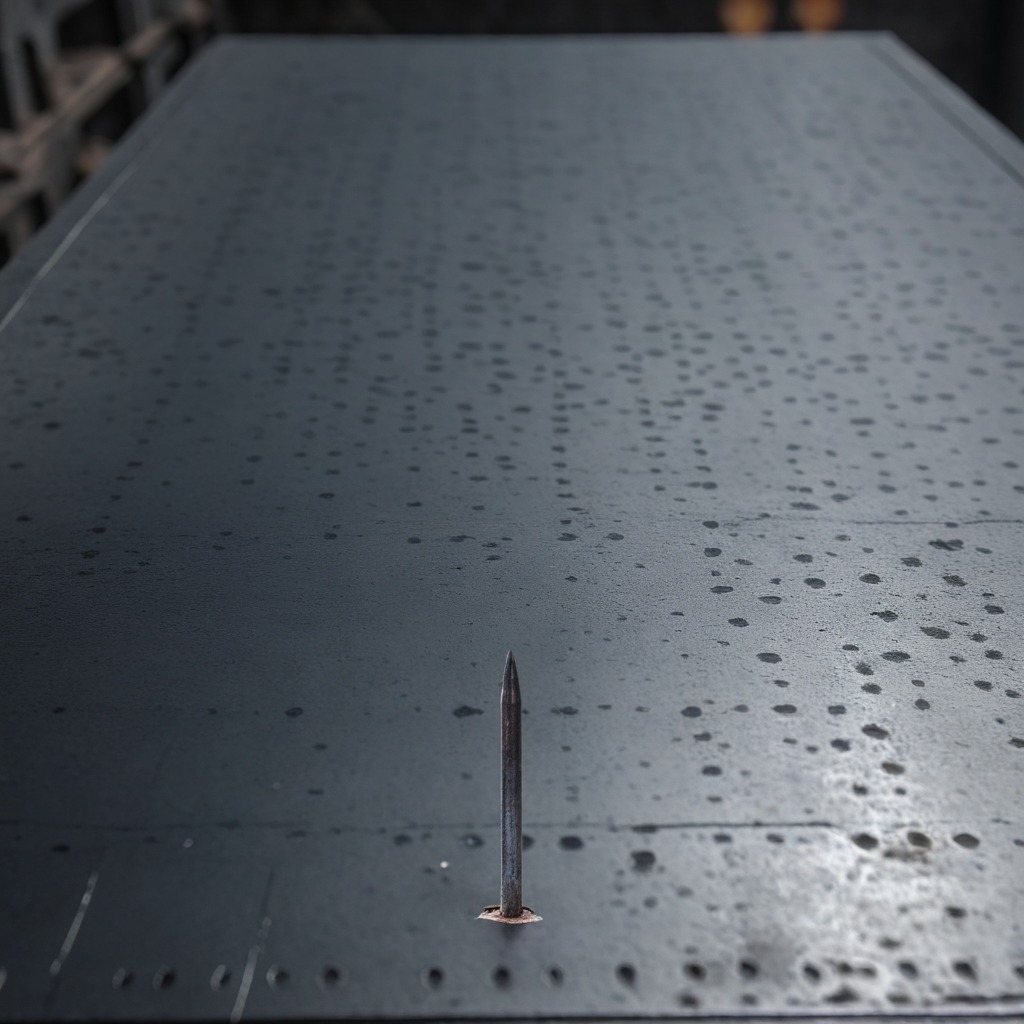
An iron nail lies on the cold steel table in a mining workshop.